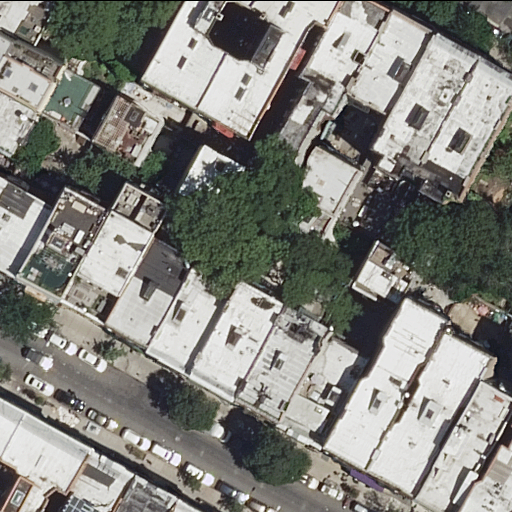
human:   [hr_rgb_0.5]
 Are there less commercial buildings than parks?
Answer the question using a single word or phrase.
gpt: yes

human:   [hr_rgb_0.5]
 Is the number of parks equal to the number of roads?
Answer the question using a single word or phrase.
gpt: no

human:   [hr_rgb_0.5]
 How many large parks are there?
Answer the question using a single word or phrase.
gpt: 0

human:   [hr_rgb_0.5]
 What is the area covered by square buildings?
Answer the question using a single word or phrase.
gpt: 0m2

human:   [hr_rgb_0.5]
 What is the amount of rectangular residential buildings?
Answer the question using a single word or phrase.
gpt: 19

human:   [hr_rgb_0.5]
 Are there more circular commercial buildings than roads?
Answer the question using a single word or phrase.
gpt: no

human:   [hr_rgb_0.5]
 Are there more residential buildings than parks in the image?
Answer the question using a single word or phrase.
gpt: yes

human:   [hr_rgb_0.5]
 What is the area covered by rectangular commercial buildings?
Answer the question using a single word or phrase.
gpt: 0m2

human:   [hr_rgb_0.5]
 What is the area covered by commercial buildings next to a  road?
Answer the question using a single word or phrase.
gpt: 0m2

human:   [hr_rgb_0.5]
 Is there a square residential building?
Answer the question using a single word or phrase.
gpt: no

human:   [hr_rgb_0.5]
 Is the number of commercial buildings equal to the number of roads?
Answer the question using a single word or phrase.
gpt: no

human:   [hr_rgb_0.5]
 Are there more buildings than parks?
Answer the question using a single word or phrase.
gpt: yes

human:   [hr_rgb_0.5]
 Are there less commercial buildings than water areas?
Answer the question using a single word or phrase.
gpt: no

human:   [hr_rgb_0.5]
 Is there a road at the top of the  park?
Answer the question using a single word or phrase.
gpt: yes

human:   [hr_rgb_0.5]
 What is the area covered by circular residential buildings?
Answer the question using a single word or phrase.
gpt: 0m2

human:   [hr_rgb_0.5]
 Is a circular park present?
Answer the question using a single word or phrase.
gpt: no

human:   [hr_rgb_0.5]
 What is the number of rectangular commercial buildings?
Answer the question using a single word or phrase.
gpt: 0

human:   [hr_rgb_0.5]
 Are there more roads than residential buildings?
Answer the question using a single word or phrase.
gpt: no

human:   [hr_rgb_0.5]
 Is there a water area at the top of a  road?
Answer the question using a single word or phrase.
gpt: no

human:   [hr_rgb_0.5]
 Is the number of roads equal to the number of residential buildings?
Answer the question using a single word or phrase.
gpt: no

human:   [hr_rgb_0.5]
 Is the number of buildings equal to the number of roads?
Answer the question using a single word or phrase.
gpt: no

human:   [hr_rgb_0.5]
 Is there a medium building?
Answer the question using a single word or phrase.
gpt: yes

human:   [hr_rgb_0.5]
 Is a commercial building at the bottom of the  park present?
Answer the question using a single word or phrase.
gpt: no

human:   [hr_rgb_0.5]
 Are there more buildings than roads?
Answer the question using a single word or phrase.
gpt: yes

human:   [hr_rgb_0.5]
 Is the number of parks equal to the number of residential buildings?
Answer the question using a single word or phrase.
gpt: no

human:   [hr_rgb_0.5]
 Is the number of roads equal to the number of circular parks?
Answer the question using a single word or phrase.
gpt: no

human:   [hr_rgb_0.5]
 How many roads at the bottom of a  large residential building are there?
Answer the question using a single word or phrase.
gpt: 0

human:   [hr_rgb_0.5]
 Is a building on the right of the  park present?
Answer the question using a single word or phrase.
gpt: no

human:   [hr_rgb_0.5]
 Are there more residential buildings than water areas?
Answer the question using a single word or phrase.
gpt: yes

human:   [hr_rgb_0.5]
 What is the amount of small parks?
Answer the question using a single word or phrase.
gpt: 0

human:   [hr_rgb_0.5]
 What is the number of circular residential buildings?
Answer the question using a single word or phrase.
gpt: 0

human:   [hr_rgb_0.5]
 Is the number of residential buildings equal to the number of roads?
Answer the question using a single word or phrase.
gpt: no

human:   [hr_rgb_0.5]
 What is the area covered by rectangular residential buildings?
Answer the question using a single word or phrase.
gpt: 2324m2

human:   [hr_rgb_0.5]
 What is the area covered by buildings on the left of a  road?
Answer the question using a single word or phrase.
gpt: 5040m2

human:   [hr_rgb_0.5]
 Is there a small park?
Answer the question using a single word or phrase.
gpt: no

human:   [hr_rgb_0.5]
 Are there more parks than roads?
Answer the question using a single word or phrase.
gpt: no